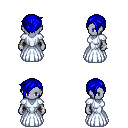
a pixel art fantasy rpg character, female body template, dark elf, purple skin, underdress, robe skirt, blue pixie cut hairstyle, bracelets, black slippers, four views (front, back, left, right), 2x2 character sprite sheet, small pixel art, hard edges, no anti-aliasing